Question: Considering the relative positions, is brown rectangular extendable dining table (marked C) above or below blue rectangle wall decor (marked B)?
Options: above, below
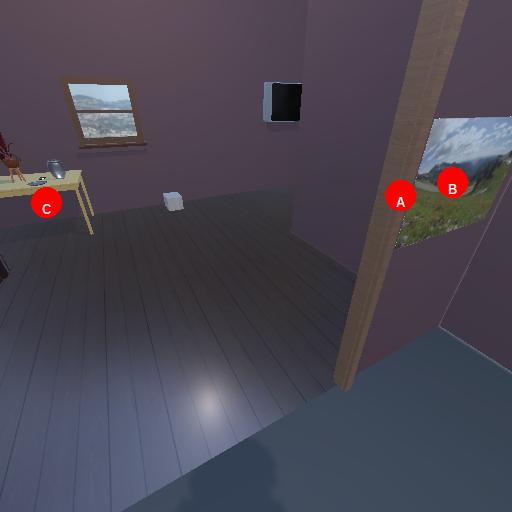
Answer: above